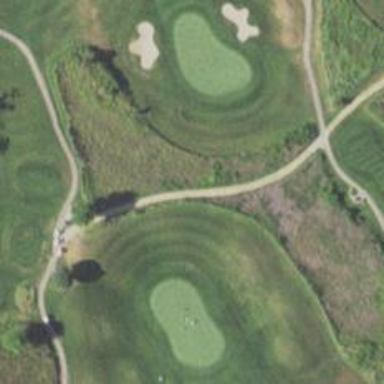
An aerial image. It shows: Path for both road and golf.